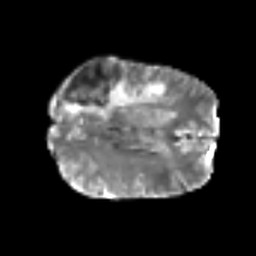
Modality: T2w
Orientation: axial
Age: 60
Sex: male
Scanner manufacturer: siemens
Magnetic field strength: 3 T
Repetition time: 6.1 s
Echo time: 0.101 s